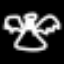
Label: angel